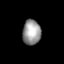
Tissue: lung
Cell type: Fibroblasts
Senescence score: 0.7868
Nuclear area (px): 447
Mean DAPI intensity: 152.548